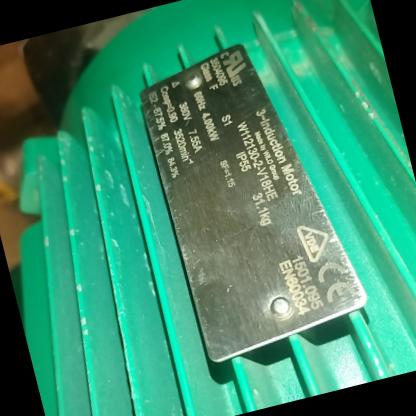
Klasa: tabliczka-znamionowa